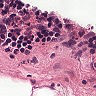
Metastatic tissue present: no